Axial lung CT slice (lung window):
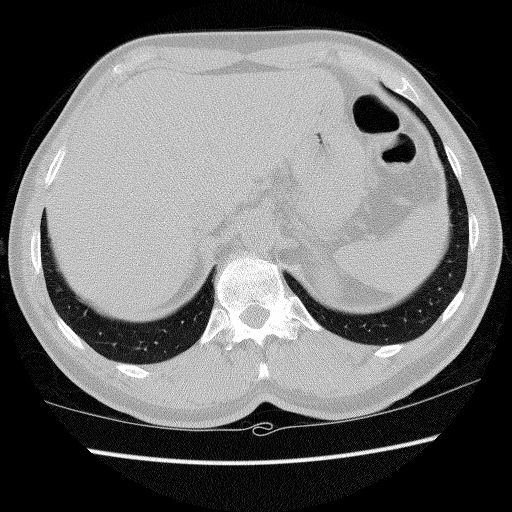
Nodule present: no